Question: I'm trying to center the navigation, but I haven't succeeded yet. The idea is that the navigation moves along as the user scrolls the page. It has to be responsive as well, because navigation should always be displayed. So I've come up with this:
'''
<nav id="nav" class="container">
<ul>
<li><a href="#avaleht" class="avaleht" title="Avaleht" >avaleht</a></li>
<li><a href="#massaazh" class="massaazh" title="Massaaz" >massaaz</a></li>
<li><a href="#kontakt" class="kontakt" title="Kontakt" >kontakt</a></li>
</ul>
</nav>
'''
And the CSS:
'''
#nav
{
position: fixed;
}
#nav ul
{
list-style: none;
padding-left: 0;
text-align: center;
}
#nav li
{
display: inline-block;
}
#nav a
{
color: rgb(255,255,255);
font-family: 'Open Sans', sans-serif;
font-weight: 500;
text-transform: uppercase;
font-size: 1.3em;
display: block;
margin-right: 80px;
height: 100px;
width: 100px;
-moz-border-radius: 50%;
-webkit-border-radius: 50%;
border-radius: 50%;
line-height: 100px;
}
#nav a.avaleht
{
background: rgb(168,191,18);
}
#nav a.massaazh
{
background: rgb(255,159,0);
}
#nav a.kontakt
{
background: rgb(0,170,181);
}
#nav a:hover
{
text-decoration: none;
background: rgb(66,64,62);
}
'''
And this is how I'd like it to work:

Thank you very much.
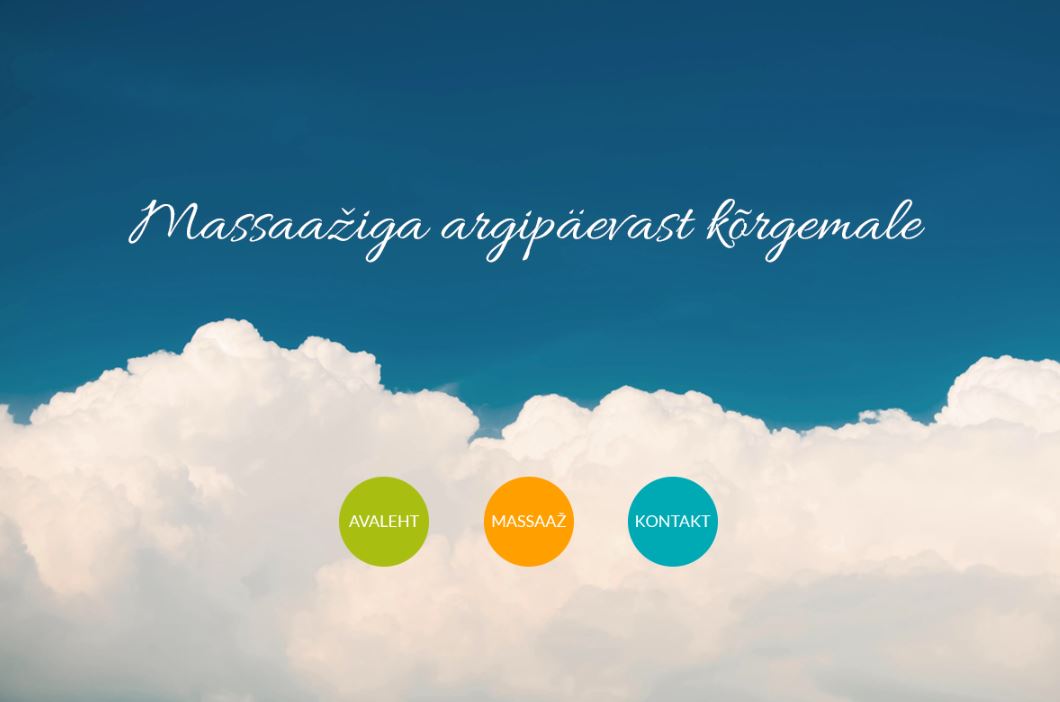
Answer: Just add 'left:0; right:0;' to the fixed '#nav' element:
'''
#nav {
position: fixed;
left:0; right:0;
}
'''
Then remove the 'margin-right' for the last 'li' element's child anchor element:
'''
#nav li:last-child a {
margin-right:0;
}
'''
<URL>